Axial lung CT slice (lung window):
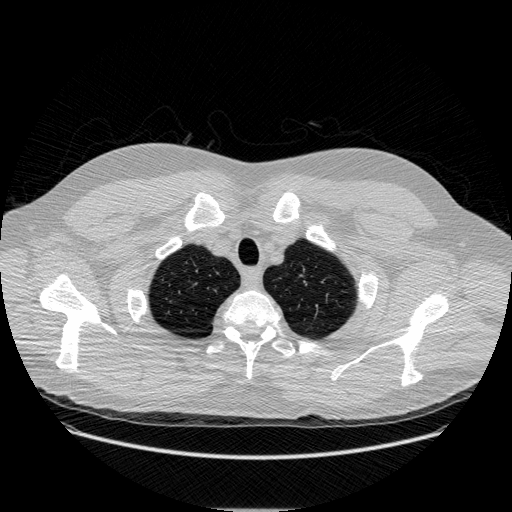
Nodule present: no